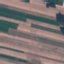
Land use / land cover: AnnualCrop